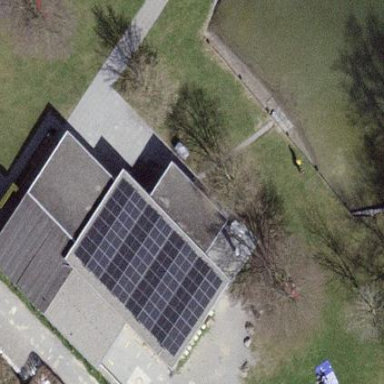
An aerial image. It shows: Kiosk building with flat dark gray roof.